Brain MRI, t1w sequence, axial 2D slice.
Patient: age 32, sex F, weight 95 kg, height 1.95 m
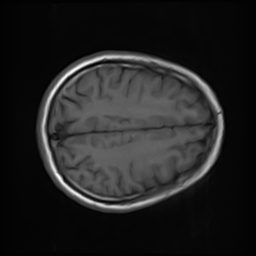